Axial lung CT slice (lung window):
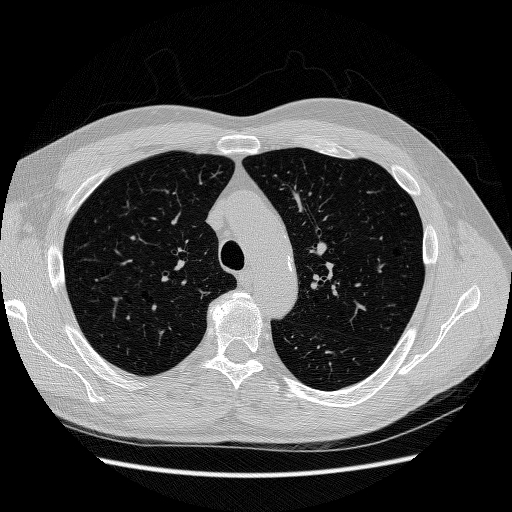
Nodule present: no